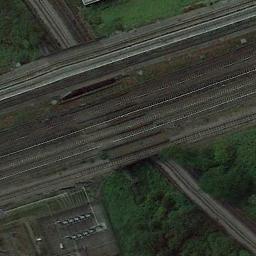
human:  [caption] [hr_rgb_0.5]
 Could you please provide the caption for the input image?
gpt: Both sides of the railway are neat trees .

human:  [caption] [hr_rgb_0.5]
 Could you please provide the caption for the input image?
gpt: The railway is next to some trees and grass .

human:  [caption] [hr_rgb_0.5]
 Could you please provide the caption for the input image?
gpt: These railways go through a forest and a road is under the railways .

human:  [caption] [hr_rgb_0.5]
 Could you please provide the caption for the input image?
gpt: Many trees are beside the railway .

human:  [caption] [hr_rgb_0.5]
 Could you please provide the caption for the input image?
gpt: There are green meadows beside the railway .